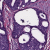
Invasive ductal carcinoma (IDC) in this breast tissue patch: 0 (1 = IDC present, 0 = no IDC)